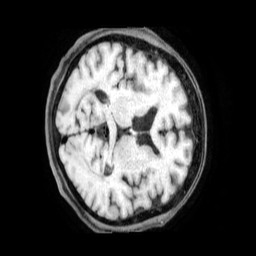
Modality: T1w
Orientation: axial
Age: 75
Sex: male
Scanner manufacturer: philips
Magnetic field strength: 1.5 T
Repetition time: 0.6 s
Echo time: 0.02898 s